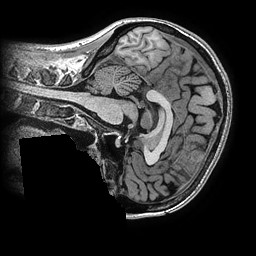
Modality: T1w
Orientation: sagittal
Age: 33
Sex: female
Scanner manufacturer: ge
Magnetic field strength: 3 T
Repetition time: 0.006952 s
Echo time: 0.00292 s